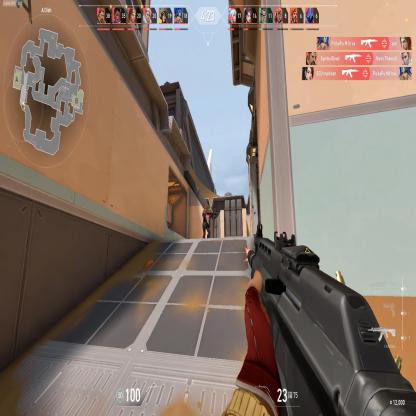
Label: enemy